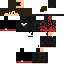
A male human skin with dark skin, wearing brown long hair dressed in a black hoodie and black pants, featuring a closed mouth.